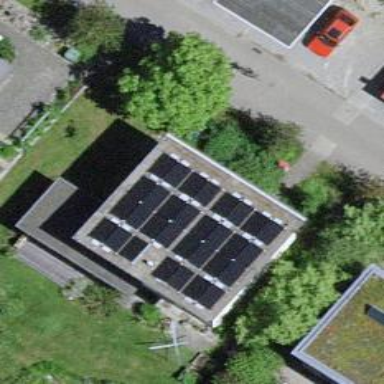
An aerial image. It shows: Solar power generator using photovoltaic panels.